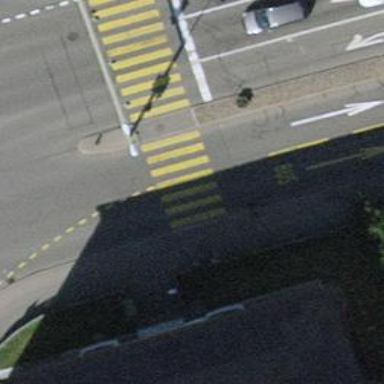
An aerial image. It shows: Tram crossing on the railway.